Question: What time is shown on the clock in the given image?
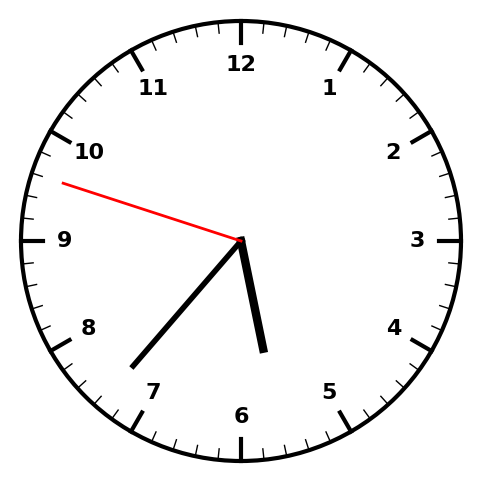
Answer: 05:36:48